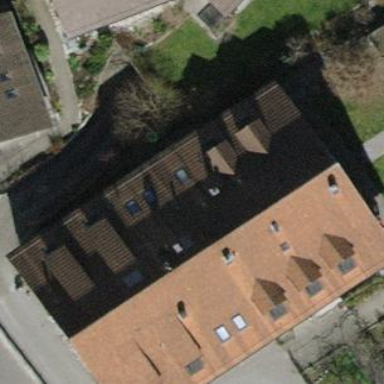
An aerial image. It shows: Semidetached house with gabled roof covered in tiles.